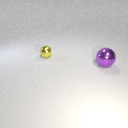
large purple metal sphere in front of small yellow metal sphere